Question: I have an IntelliJ idea project which has a number of dependencies in 'build.gradle'.
However just recently after adding dependencies to 'buid.gradle', IntelliJ doesn't seem to be aware of them (despite Gradle building and running the applicaition fine).
My 'build.gradle':
'''
apply plugin: 'java'
version = '1.0'
repositories {
mavenLocal()
maven { url * } // Company's proxy maven repository
}
dependencies {
compile("wsdl4j:wsdl4j:1.6.2")
}
task wrapper(type: Wrapper) {
gradleVersion = '1.0-milestone-4'
distributionUrl = * // Company gradle distrubution URL
}
apply plugin: 'application'
mainClassName = "main.HelloWorld"
'''
But when I use a class that is dependant, for example: <URL>, IntelliJ looks like this

Despite it compiling and running fine.
'''
:clean
:compileJava
:processResources UP-TO-DATE
:classes
:jar
:assemble
:compileTestJava UP-TO-DATE
:processTestResources UP-TO-DATE
:testClasses UP-TO-DATE
:test UP-TO-DATE
:check UP-TO-DATE
:build
:run
Hello, World
BUILD SUCCESSFUL
'''
How do I make IntelliJ aware of the classes?
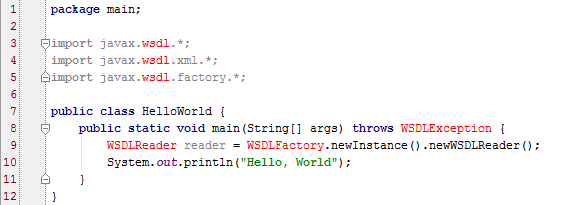
Answer: I managed to fix this myself:
Under the toolbar I went 'View->Toolbars->Gradle'. Then a sub window opened on the right. I then clicked on the refresh button, shown here:

And after a few moments is was all good!